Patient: sex M, age 60
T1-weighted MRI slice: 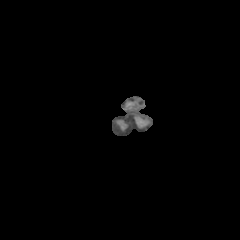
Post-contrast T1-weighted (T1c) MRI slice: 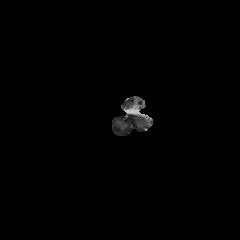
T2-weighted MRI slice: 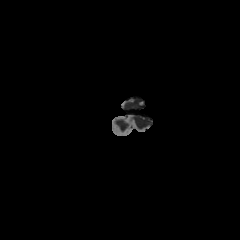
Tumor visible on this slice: no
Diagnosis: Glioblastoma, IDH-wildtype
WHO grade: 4